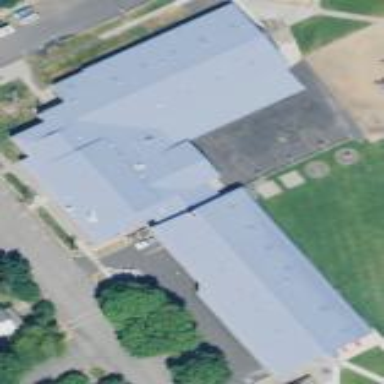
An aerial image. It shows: School building.